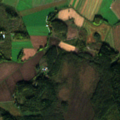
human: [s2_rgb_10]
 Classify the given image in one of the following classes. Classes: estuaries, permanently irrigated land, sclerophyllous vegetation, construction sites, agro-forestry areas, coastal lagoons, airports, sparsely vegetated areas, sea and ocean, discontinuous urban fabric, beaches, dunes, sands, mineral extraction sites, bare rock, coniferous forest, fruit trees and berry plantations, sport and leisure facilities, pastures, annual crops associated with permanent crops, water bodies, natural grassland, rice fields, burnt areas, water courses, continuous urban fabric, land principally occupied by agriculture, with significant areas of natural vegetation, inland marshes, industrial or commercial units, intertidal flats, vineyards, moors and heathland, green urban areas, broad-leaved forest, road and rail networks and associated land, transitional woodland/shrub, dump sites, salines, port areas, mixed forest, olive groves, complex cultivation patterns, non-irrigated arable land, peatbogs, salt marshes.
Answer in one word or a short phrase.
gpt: non-irrigated arable land, coniferous forest, mixed forest, transitional woodland/shrub